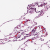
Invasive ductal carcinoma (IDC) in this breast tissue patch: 0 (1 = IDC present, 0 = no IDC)